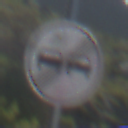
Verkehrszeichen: EndeUeberholverbot
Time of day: MorningAfternoon
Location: Outdoor (Nature)
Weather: Clear
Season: NotSpecified
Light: Natural